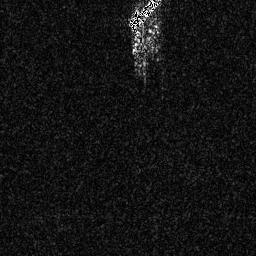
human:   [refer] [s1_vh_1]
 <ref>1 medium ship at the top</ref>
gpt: <box>[[50, 0, 62, 12, 0]]</box>